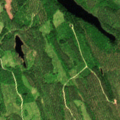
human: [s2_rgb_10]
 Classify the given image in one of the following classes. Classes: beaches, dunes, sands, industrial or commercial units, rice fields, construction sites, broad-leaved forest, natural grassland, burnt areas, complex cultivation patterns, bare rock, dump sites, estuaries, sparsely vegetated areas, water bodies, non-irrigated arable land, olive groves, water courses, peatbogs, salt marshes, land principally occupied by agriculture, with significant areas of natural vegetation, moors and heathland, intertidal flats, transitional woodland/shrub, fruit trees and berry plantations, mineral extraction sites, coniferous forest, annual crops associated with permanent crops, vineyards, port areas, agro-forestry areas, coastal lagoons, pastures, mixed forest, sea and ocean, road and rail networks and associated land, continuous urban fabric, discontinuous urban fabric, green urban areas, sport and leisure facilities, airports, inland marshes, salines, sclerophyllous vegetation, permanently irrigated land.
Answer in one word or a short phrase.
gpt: coniferous forest, mixed forest